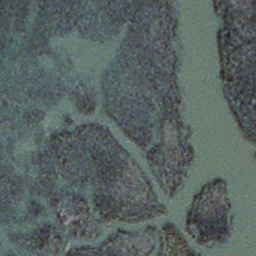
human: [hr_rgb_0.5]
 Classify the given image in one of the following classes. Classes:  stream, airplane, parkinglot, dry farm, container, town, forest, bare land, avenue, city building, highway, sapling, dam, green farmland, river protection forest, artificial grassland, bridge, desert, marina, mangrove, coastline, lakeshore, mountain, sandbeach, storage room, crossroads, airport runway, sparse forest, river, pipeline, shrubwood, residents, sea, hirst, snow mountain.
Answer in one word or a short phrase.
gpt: stream